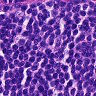
Metastatic tissue present: no